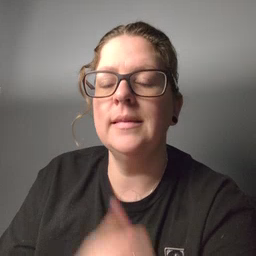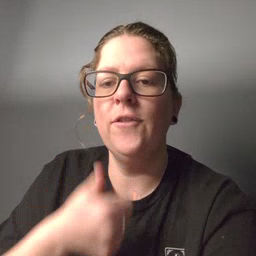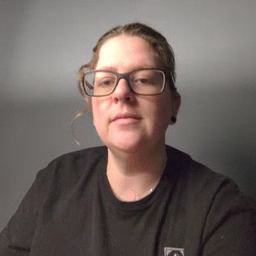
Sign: every